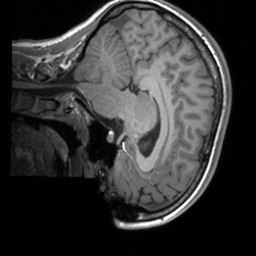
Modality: T1w
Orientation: sagittal
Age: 19
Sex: female
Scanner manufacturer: siemens
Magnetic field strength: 3 T
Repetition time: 1.9 s
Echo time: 0.00226 s